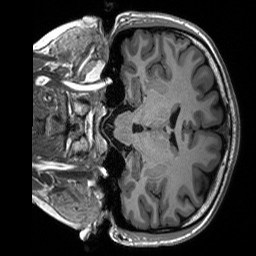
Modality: T1w
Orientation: coronal
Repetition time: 8 s
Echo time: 0.066 s